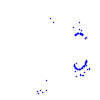
Particle: proton